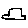
Label: car